Field crop: maize
Growth stage: 1
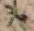
Species: atriplex